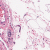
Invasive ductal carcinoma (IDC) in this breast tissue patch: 0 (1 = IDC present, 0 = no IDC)